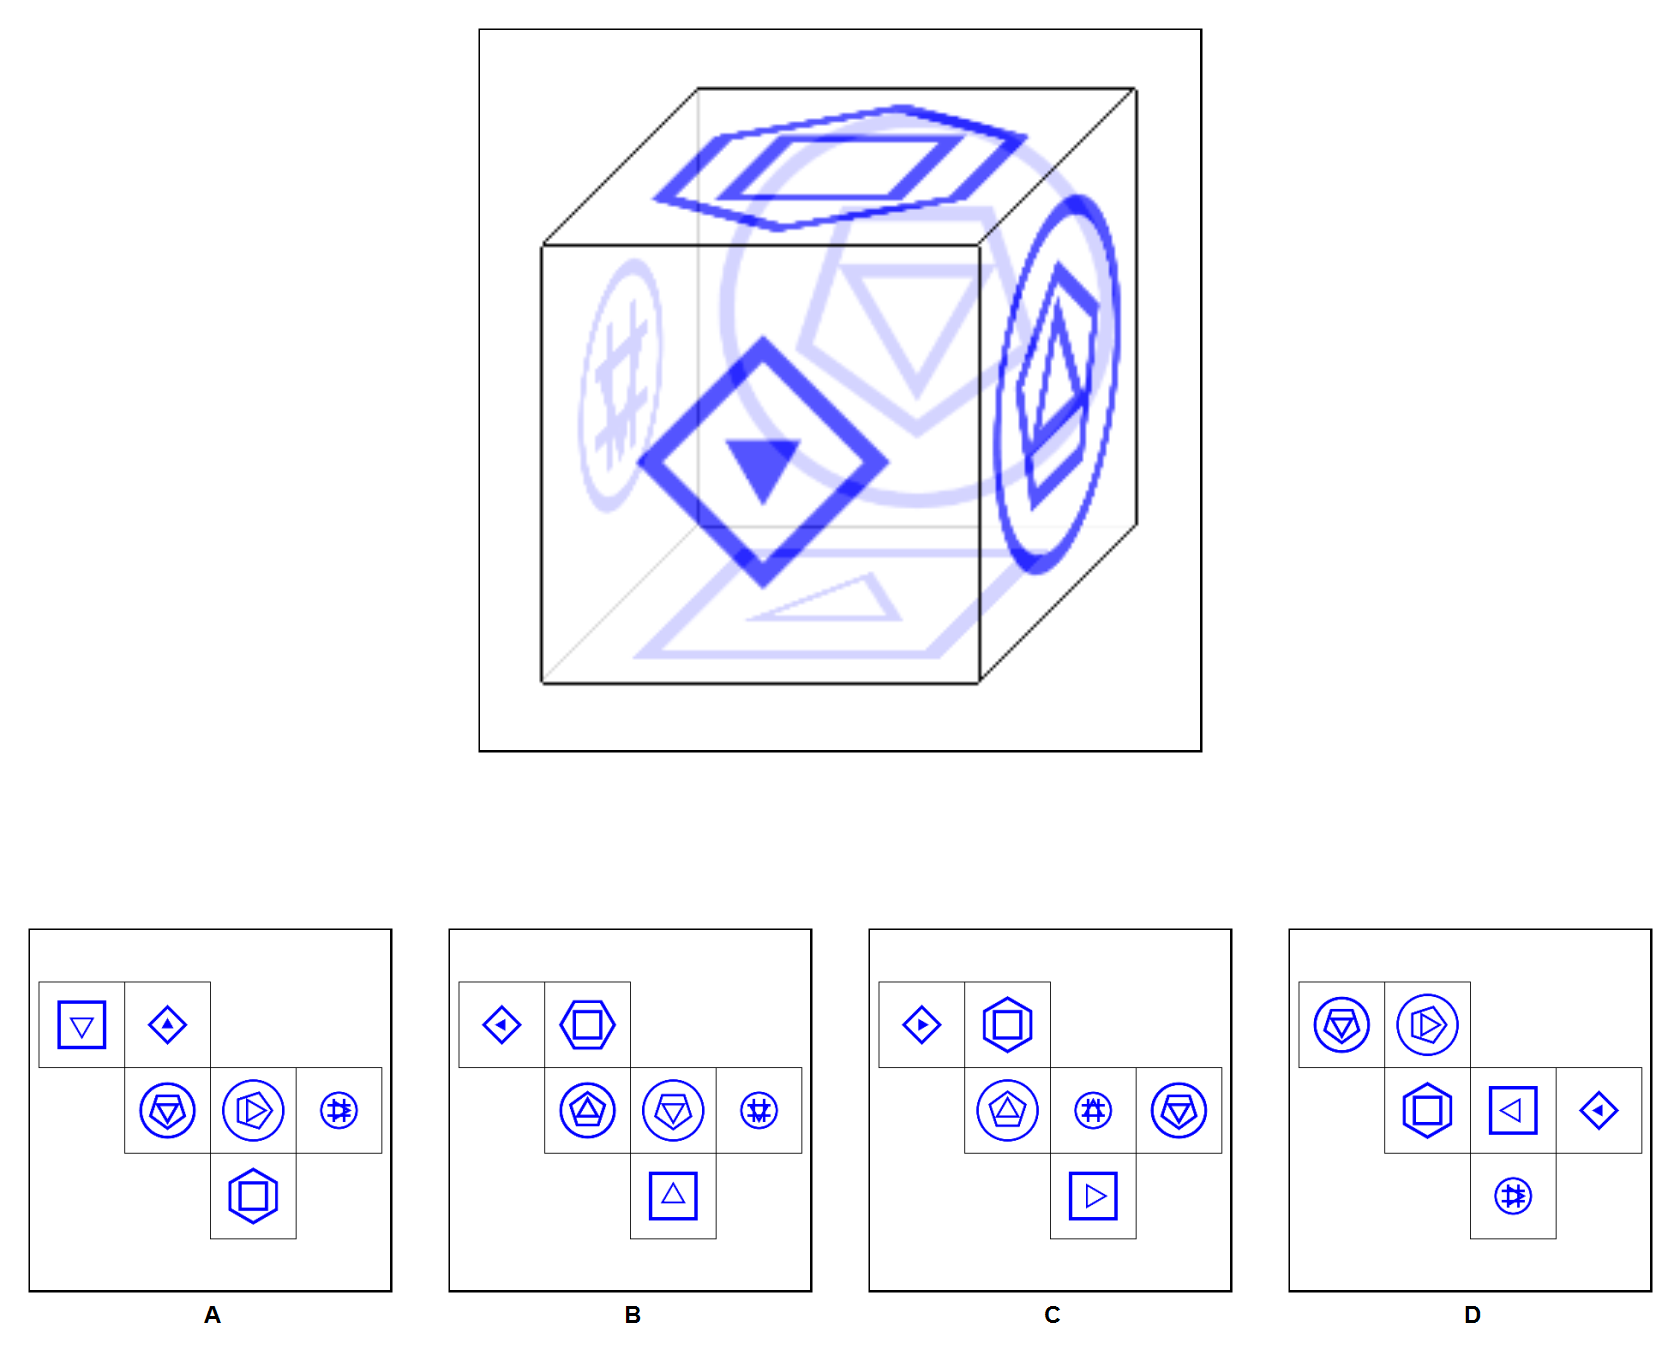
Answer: B